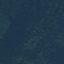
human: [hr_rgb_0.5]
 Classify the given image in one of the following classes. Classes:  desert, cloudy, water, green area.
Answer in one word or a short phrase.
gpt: green area